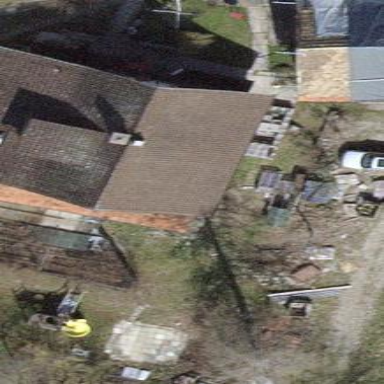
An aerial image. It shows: Terrace building.